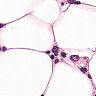
Metastatic tissue present: yes